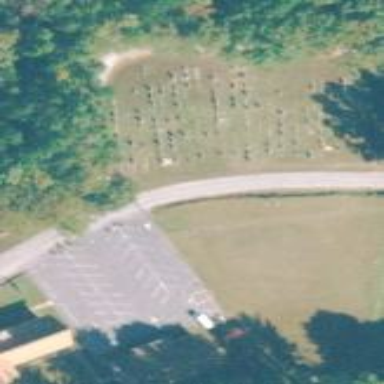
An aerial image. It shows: Cemetery.